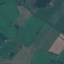
Land use / land cover: Pasture